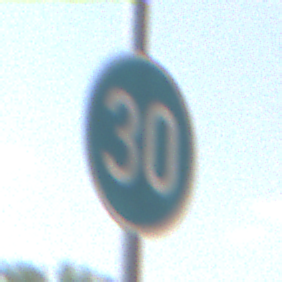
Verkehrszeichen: VorgeschriebeneMindestgeschwindigkeit
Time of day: MorningAfternoon
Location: Outdoor (Nature)
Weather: PartlyCloudy
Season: NotSpecified
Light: Natural